Question: i want to retrieve the keys into FirebaseListAdapter not the values like this example:

so i want to show "Cat" and "Dog" in the listview but i don't know how to do this cuz i searched a lot but found nothing.
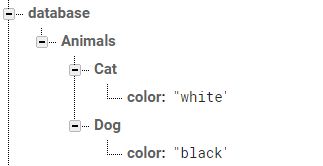
Answer: The default implementation of 'FirebaseListAdapter' calls 'getValue()' with the class you specified when constructing the adapter. By overriding 'parseSnapshot' you can determine what part of each 'DataSnapshot' is handed to 'populateView()'. To get the key:
'''
FirebaseListAdapter<String> firebaseListAdapter = new FirebaseListAdapter<String>(
this,
String.class,
android.R.layout.simple_list_item_1,
databaseReference
) {
@Override
protected String parseSnapshot(DataSnapshot snapshot) {
return snapshot.getKey();
}
@Override
protected void populateView(View v, String model, int position) {
TextView textView = (TextView) v.findViewById(android.R.id.text1);
textView.setText(model);
}
};
'''